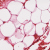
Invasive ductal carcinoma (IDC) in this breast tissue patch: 0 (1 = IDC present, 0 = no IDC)